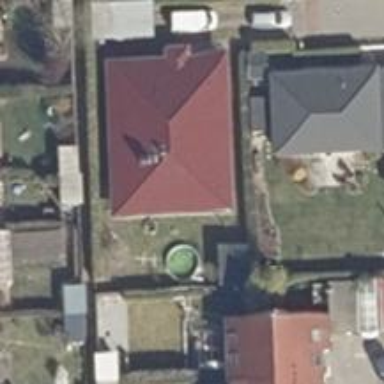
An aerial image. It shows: Simple and straightforward house.